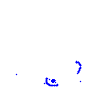
Particle: proton